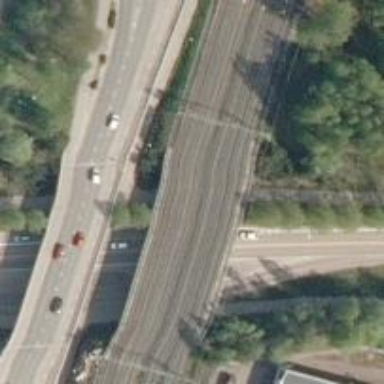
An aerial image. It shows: Bridge carrying continuous electrified railway tracks with contact line.